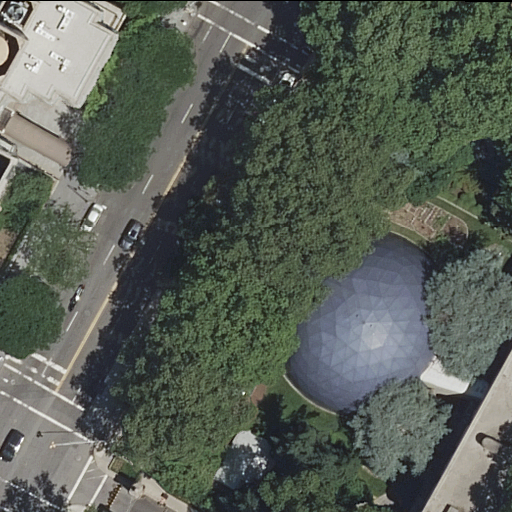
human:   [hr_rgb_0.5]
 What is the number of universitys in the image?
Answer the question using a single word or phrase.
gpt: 1

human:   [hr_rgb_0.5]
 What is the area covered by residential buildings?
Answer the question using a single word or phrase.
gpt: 2853m2

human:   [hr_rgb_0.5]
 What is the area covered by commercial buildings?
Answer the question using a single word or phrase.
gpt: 0m2

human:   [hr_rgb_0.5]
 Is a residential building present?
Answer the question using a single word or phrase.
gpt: yes

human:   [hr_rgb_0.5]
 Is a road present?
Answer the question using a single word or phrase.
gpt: yes

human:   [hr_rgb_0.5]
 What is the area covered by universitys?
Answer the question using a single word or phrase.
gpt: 8295m2

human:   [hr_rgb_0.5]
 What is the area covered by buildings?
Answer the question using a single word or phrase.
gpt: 2853m2

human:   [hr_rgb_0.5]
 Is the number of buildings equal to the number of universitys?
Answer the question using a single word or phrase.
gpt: no

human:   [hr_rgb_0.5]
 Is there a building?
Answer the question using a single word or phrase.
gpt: yes

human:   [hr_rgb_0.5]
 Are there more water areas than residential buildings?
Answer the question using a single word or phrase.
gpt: no

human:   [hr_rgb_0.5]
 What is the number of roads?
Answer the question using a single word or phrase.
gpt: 9

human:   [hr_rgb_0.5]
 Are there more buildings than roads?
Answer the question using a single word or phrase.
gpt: no

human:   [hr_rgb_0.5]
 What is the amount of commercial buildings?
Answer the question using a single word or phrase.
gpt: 0

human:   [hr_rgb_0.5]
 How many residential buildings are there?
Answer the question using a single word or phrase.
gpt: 3

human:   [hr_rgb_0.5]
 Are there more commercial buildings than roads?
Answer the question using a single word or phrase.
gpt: no

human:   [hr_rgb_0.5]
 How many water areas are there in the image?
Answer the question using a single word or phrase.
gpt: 0

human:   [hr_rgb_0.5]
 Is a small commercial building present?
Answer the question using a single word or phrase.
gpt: no

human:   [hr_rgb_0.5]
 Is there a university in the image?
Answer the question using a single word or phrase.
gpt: yes

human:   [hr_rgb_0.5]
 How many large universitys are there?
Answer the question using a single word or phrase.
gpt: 1

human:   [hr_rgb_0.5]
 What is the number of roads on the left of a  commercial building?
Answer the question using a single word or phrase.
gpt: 0

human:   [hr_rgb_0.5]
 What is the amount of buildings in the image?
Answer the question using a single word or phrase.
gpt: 3

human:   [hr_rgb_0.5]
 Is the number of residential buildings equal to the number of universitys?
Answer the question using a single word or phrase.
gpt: no

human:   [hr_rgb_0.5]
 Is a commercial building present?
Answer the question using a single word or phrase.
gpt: no

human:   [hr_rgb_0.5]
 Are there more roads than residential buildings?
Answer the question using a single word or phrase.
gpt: yes

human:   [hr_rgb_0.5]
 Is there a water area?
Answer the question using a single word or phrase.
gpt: no

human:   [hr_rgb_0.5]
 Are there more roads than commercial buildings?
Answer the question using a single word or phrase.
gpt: yes

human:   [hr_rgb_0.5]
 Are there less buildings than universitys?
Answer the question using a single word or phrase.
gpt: no

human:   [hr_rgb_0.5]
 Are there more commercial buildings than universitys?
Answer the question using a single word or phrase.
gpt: no

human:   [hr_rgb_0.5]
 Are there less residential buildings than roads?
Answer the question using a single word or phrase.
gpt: yes

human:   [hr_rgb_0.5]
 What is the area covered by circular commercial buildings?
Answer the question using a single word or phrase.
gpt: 0m2

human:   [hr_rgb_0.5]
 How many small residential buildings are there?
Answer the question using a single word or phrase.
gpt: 0

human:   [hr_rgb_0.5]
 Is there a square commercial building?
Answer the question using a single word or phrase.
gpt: no

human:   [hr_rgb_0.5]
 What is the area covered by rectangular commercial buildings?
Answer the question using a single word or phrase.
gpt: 0m2

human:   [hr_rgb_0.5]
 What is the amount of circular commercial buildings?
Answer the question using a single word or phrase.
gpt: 0

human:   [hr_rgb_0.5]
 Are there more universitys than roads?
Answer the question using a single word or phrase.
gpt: no

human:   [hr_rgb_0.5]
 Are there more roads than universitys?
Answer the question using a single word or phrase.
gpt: yes

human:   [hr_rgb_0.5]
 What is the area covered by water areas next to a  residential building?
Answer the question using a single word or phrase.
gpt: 0m2

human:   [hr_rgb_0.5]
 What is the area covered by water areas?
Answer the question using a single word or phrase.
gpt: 0m2

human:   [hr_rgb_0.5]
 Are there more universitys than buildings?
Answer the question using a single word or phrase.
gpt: no

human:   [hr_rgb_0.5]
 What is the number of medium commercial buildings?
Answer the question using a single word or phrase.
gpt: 0

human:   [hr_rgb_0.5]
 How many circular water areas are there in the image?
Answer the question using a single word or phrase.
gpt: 0

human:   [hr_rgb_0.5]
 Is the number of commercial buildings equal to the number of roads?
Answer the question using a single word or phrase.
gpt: no

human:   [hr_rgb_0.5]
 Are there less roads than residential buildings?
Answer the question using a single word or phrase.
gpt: no

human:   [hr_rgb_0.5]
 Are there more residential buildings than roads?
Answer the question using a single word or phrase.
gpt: no

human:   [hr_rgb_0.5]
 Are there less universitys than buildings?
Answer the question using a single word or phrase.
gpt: yes

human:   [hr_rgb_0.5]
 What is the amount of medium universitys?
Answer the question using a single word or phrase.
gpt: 0

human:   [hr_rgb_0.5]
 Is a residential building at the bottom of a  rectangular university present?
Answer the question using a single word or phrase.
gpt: no

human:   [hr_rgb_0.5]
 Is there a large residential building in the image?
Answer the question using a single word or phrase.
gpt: yes

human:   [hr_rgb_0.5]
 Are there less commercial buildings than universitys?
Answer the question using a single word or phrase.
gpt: yes

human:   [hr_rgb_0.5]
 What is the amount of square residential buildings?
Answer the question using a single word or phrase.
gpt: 0

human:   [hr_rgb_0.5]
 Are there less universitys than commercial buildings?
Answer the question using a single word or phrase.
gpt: no

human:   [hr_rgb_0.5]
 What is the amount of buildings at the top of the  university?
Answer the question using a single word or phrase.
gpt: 0

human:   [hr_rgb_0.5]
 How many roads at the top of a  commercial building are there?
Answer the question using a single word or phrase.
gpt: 0

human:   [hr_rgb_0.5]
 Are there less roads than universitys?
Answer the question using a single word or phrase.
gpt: no

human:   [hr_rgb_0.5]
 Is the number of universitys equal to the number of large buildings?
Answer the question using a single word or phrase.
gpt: no

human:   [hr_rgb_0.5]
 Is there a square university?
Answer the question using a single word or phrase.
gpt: no

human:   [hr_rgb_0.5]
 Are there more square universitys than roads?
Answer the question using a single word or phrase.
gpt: no

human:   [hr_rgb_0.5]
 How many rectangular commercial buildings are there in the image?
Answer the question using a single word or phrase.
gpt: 0

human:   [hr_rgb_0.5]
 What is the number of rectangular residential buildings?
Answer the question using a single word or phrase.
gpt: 1

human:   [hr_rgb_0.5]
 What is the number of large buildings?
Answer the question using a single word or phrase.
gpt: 2

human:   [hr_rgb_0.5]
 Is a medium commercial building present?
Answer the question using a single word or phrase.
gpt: no

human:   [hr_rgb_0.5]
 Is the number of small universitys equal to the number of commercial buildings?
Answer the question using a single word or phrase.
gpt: yes

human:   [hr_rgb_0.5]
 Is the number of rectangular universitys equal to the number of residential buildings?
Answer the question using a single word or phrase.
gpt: no

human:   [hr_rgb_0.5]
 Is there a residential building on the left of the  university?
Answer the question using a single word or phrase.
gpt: yes